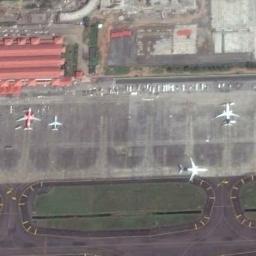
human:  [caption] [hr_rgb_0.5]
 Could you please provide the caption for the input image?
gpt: A red airplane and three white airplanes are parked on the open place in the middle of the grass and buildings .

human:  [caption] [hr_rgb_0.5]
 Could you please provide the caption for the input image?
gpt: Several planes of different sizes are parked in a clearing, With many buildings and lawns next to the plane .

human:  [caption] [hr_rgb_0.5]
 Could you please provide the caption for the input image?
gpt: There are four planes parked in the open space between the wine red building and the lawn .

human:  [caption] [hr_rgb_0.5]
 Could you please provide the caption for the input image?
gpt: A red plane and two white planes parked next to boarding bridges while some buildings arranged neatly  in front of them .

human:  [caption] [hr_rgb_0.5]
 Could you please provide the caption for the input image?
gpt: Four planes are in the clearing between the building and the grass .